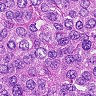
Metastatic tissue present: yes